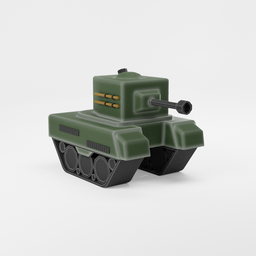
Label: mechanical